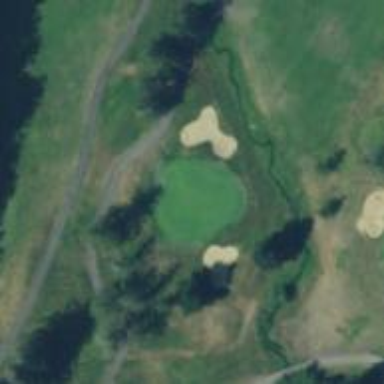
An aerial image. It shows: Golf hole.